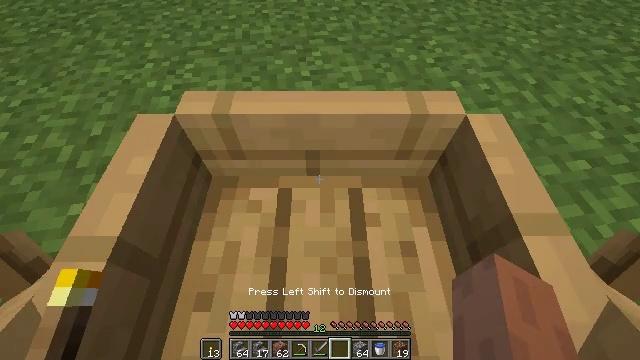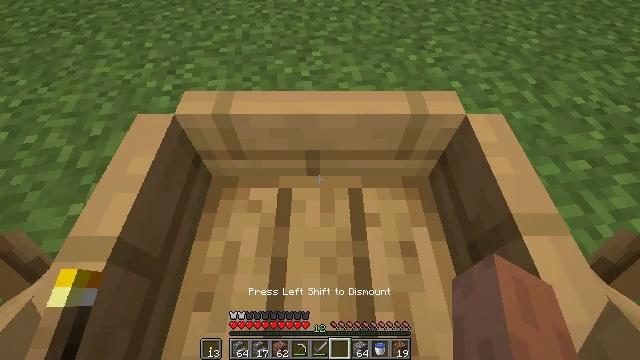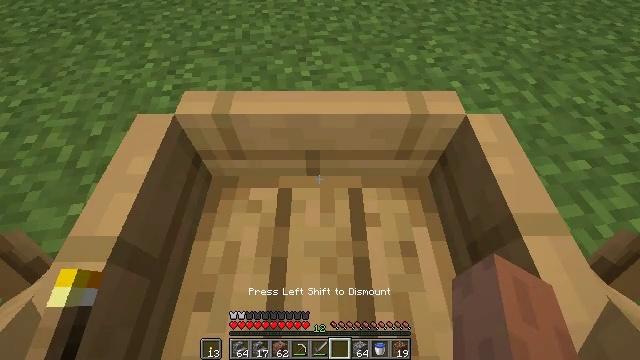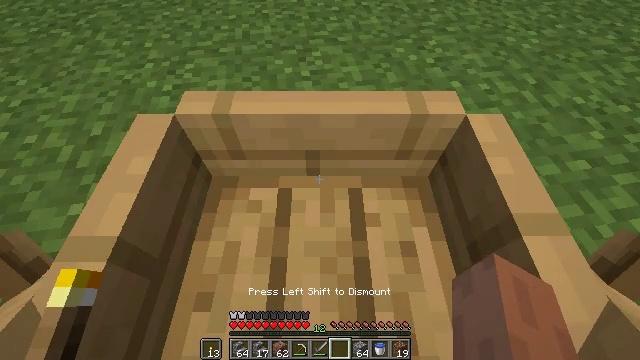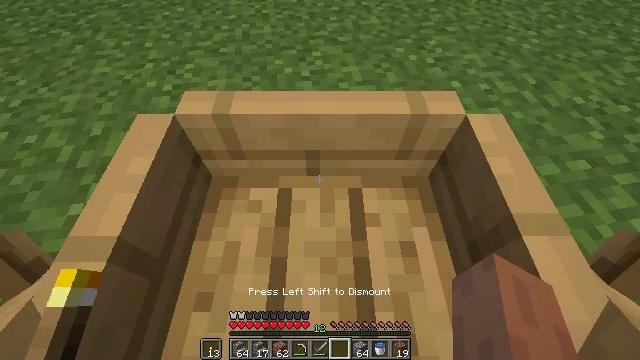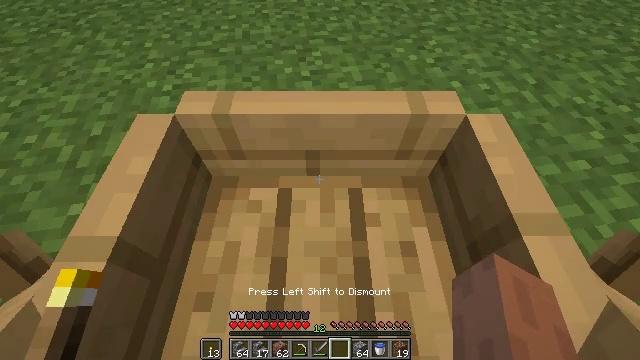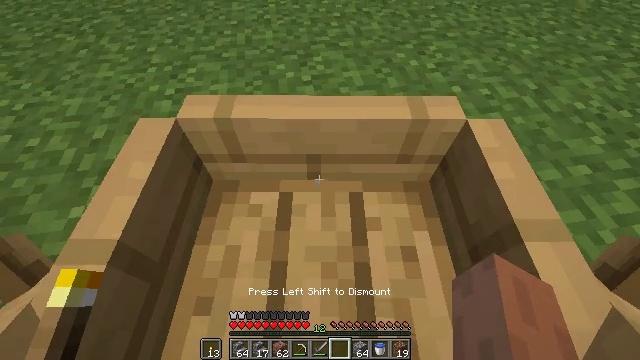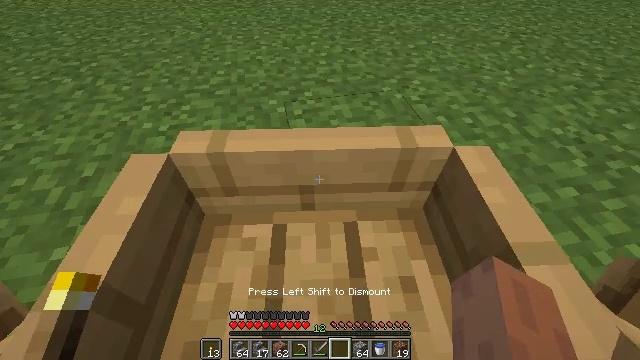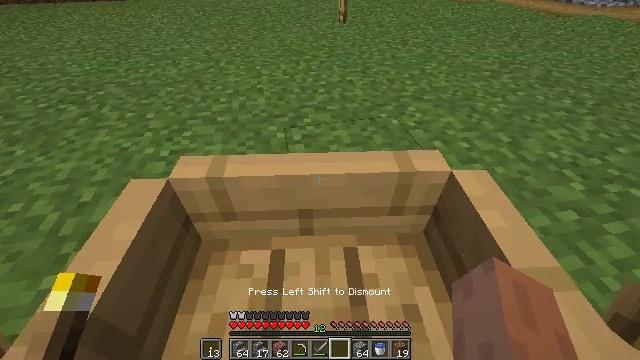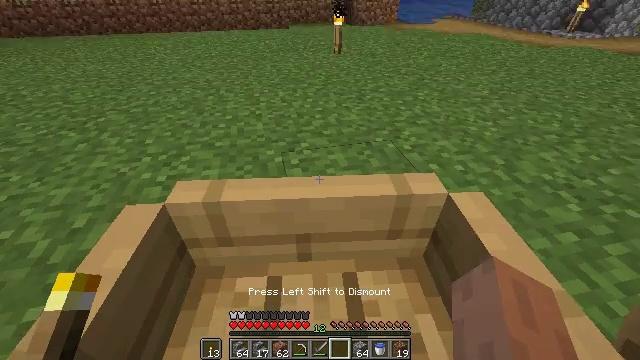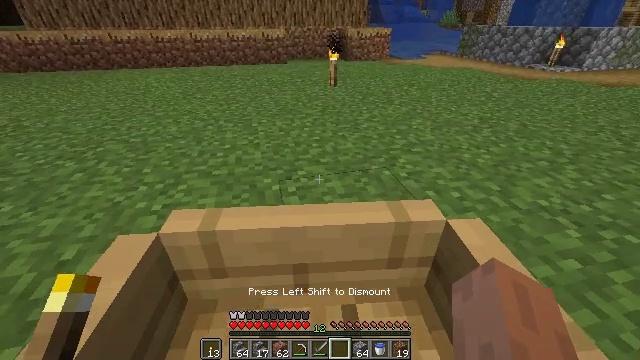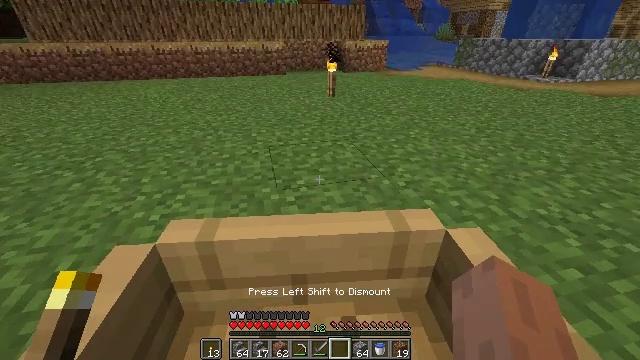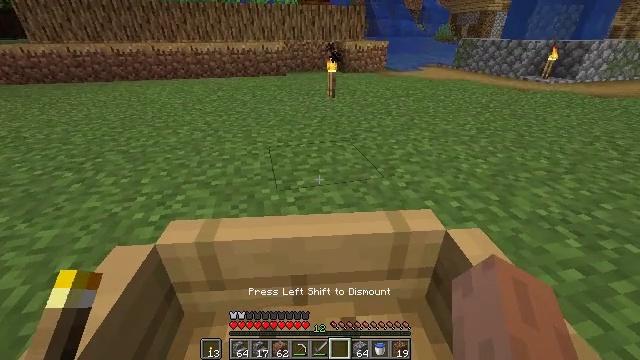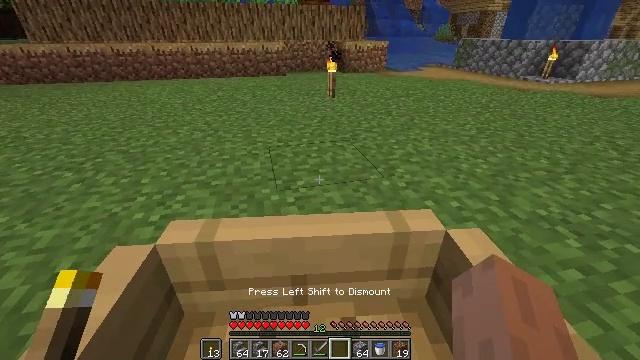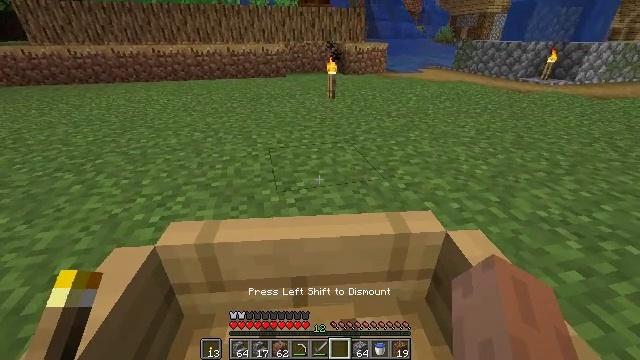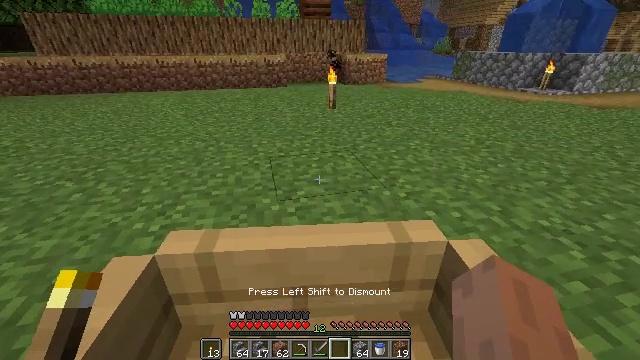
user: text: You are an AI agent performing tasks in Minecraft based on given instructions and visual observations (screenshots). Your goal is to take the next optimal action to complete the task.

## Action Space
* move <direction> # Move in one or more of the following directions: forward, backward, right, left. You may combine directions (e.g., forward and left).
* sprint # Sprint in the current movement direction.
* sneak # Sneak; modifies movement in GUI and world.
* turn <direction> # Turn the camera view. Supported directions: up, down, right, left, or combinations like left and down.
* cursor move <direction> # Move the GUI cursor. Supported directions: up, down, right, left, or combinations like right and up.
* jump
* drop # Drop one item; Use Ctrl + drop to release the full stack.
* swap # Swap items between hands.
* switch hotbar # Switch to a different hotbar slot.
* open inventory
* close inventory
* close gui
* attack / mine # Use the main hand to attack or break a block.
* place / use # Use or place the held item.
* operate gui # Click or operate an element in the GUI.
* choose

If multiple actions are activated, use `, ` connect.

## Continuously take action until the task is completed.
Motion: motion action
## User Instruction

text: Left click on the iron door to break it.
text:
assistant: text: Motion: attack / mine
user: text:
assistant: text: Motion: attack / mine
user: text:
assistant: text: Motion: attack / mine
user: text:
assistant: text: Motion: attack / mine
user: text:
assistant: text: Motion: attack / mine
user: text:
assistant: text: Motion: attack / mine
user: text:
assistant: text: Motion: turn right and up, attack / mine
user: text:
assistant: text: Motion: turn up, attack / mine
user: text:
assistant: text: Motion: turn up, attack / mine
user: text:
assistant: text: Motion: turn up, attack / mine
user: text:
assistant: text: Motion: turn up, attack / mine
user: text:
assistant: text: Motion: attack / mine
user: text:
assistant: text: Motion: attack / mine
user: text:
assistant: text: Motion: attack / mine
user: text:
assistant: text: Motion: turn up, attack / mine
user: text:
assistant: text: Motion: turn up, attack / mine
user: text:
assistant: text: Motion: turn up, attack / mine
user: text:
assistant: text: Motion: turn right and up, attack / mine
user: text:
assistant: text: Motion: attack / mine
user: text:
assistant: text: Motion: turn up, attack / mine
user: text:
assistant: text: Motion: attack / mine
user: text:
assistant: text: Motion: attack / mine
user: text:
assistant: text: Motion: attack / mine
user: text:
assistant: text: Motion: attack / mine
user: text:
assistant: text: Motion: attack / mine
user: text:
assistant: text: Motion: attack / mine
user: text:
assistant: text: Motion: attack / mine
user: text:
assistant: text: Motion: attack / mine
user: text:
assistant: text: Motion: turn left, attack / mine
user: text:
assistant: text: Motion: turn left and up, attack / mine